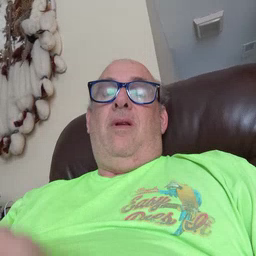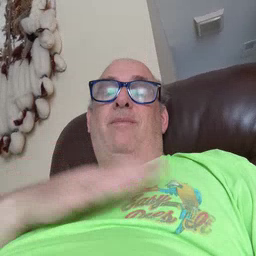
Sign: minemy